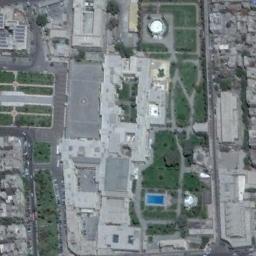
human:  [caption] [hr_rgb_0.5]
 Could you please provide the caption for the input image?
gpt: Many buildings of different shapes are beside the palace .

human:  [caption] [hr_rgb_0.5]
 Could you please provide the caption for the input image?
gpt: The gray palace has some palaces, Parks and a pool and the palace is surrounded by lots of other buildings .

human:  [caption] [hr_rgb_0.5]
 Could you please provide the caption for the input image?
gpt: The palace is on the open place next to the grass and buildings .

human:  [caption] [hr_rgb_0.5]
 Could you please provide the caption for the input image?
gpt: There are neat trees in front of the palace .

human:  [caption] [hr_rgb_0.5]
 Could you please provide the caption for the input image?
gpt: There are some green lawns beside the palace with white roofs .